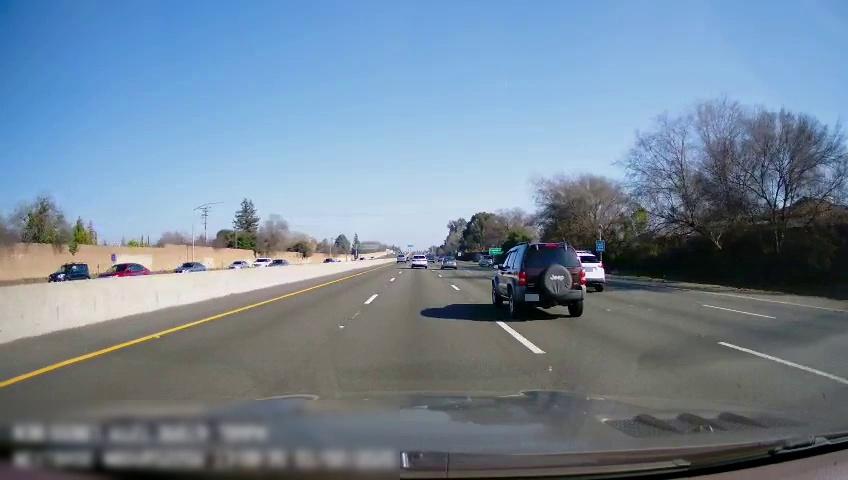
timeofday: Day
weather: Sunny
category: Drivable Space
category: Vehicles | Car
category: Vehicles | Car
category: Vehicles | SUV
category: Vehicles | SUV
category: Vehicles | Car
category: Vehicles | Car
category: Vehicles | Car
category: Vehicles | Car
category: Vehicles | SUV
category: Vehicles | Car
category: Vehicles | Car
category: Vehicles | SUV
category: Vehicles | Car
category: Lanes | Current Lane
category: Lanes | Alternate Lane
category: Lanes | Alternate Lane
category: Lanes | Alternate Lane
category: Lanes | Alternate Lane
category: Lanes | Alternate Lane
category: Traffic | Signs